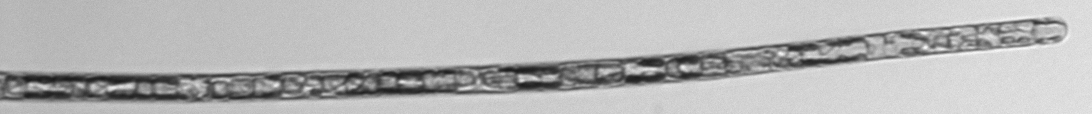
Label: Trichodesmium